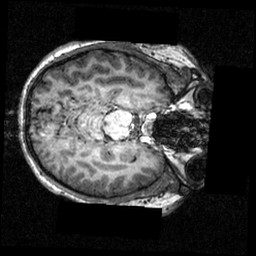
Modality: T1w
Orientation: axial
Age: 20
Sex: male
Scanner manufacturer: siemens
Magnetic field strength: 3.951 T
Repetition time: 1.5 s
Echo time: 0.00335 s